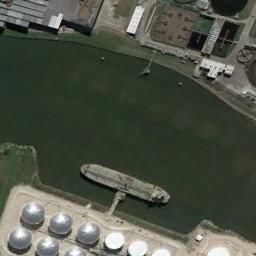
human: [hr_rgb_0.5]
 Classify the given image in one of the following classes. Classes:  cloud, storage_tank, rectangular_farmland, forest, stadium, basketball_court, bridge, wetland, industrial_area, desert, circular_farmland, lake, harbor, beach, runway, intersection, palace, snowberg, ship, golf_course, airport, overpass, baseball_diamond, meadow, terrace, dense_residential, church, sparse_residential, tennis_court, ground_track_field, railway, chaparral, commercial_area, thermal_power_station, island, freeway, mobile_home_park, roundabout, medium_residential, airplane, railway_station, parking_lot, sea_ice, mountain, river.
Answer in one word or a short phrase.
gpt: ship